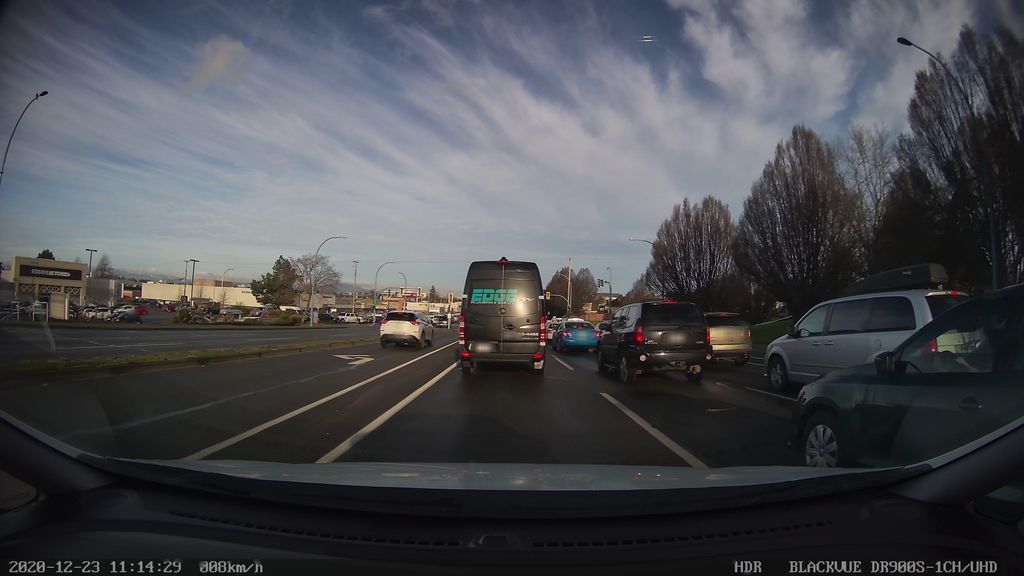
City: victoria